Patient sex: M
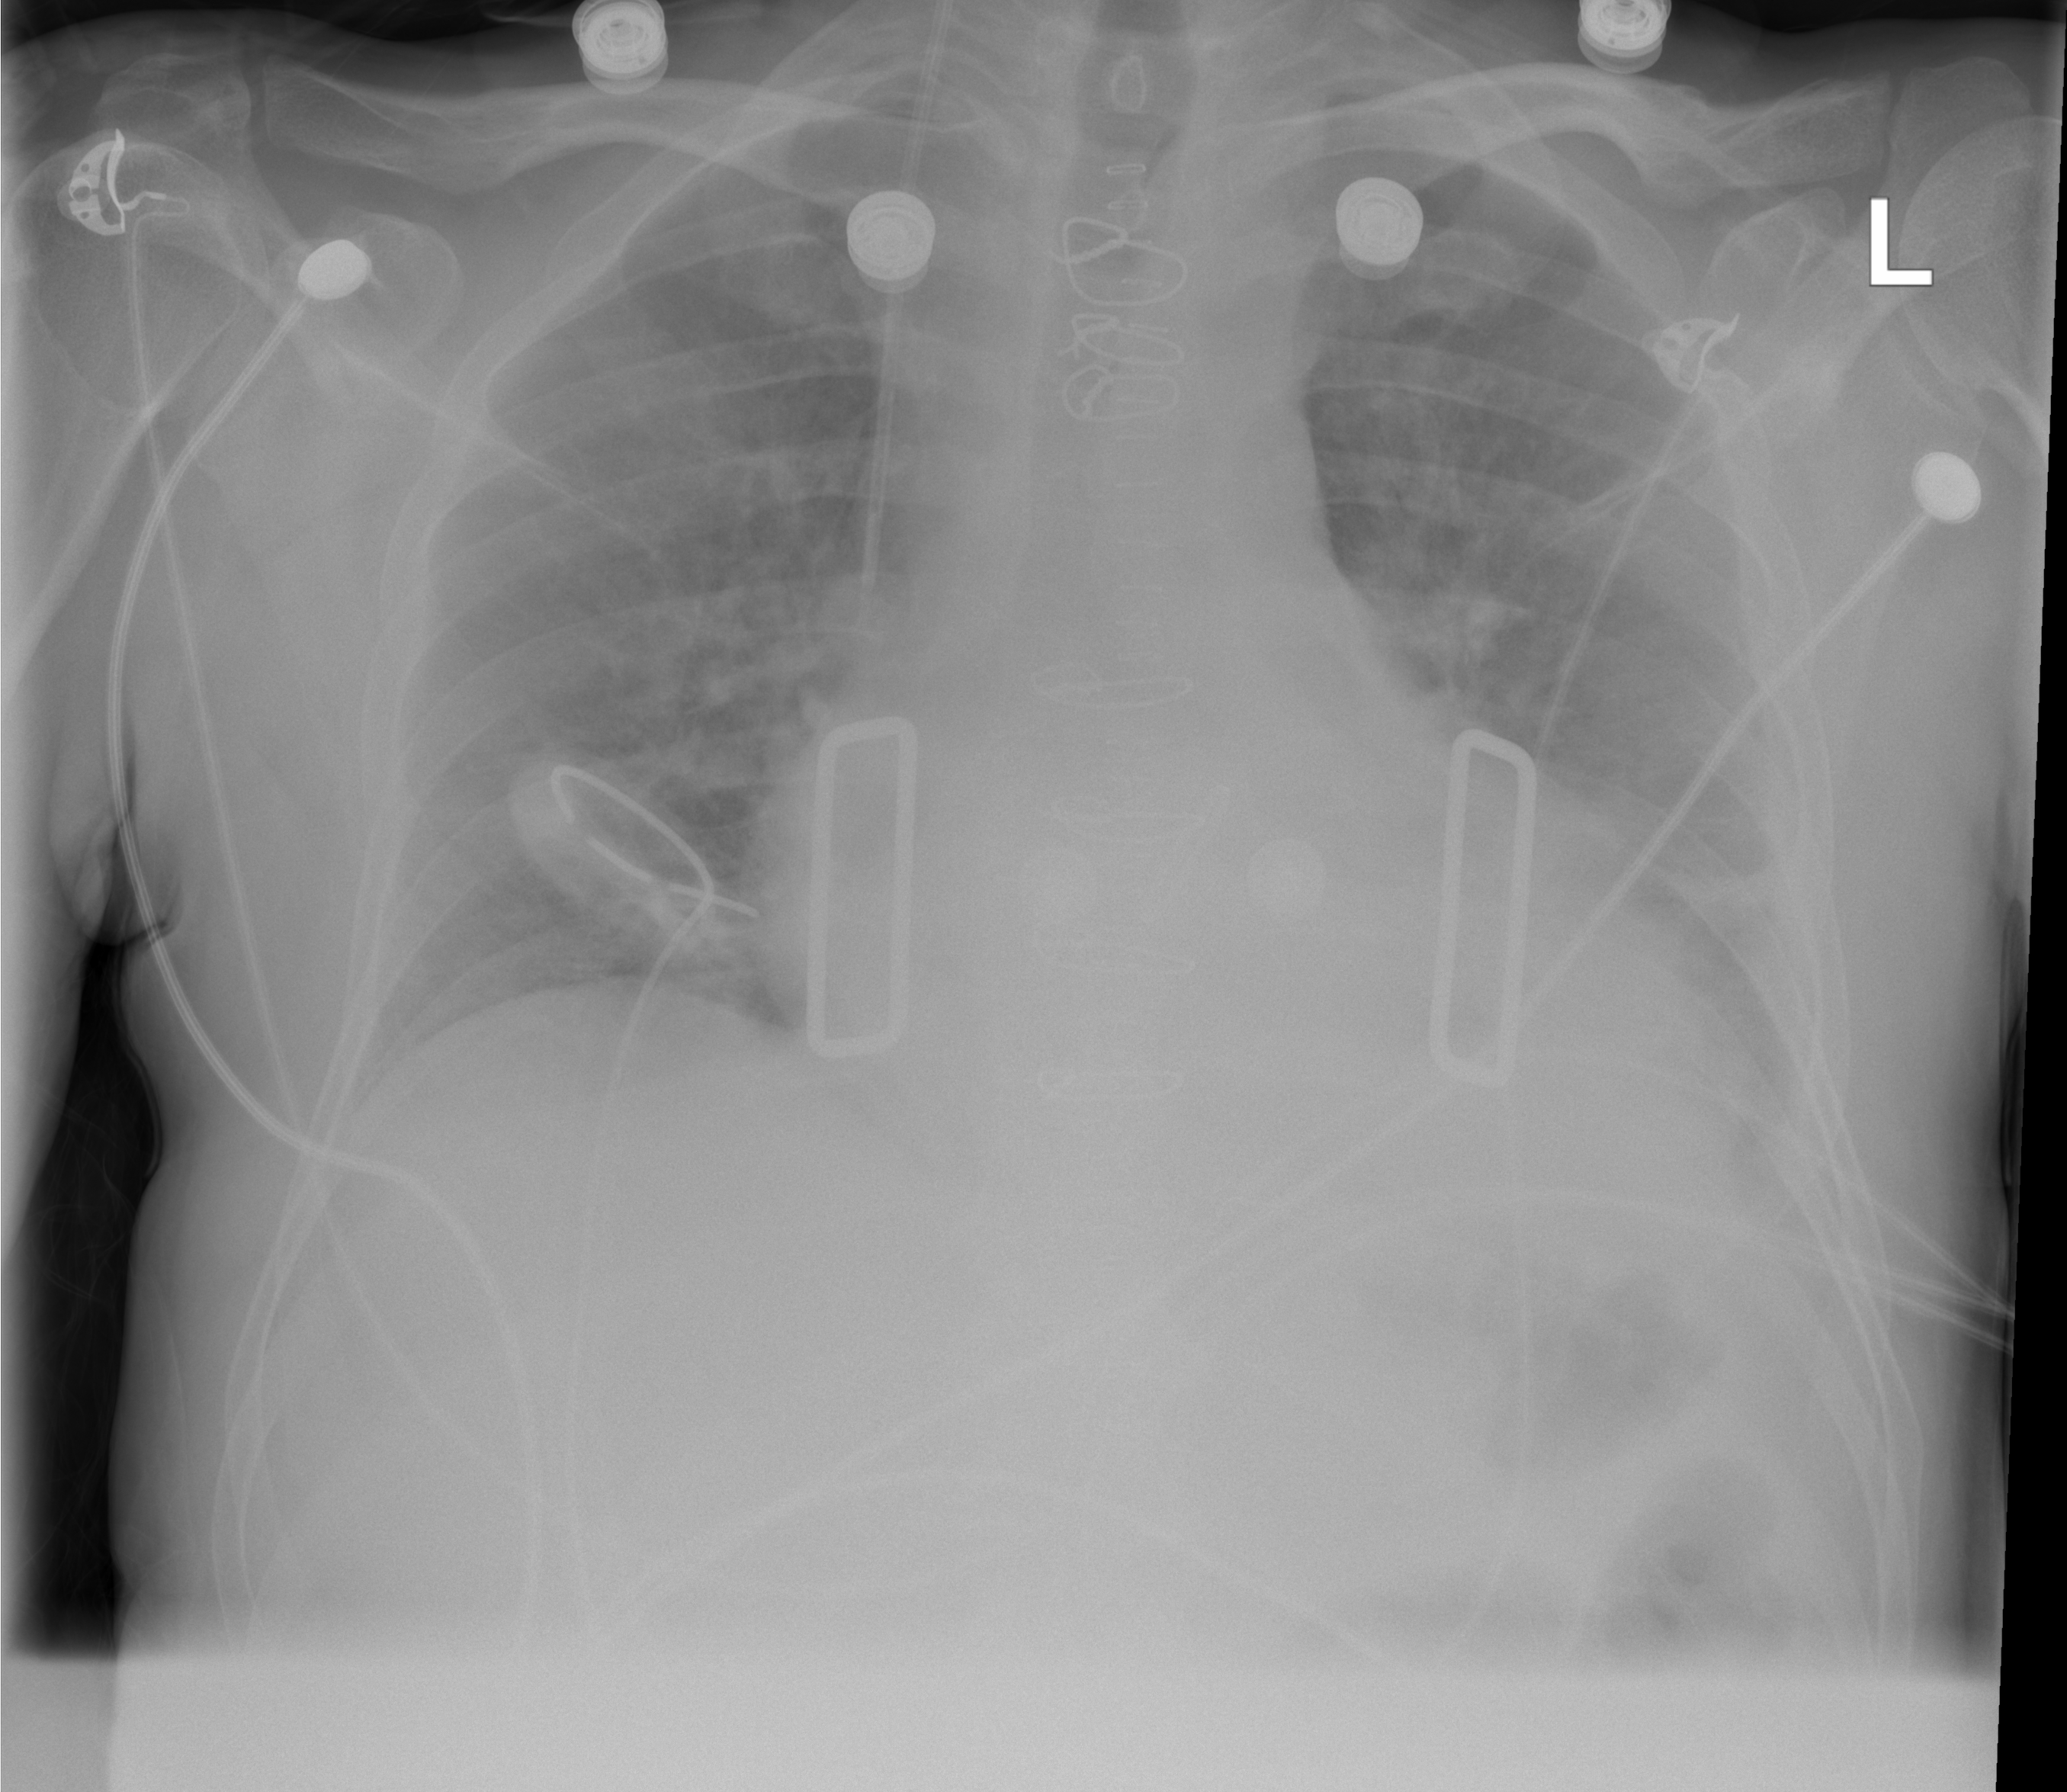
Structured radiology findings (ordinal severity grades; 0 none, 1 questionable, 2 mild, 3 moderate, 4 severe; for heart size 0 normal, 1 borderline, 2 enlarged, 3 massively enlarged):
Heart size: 2
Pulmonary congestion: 2
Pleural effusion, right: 0
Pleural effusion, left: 1
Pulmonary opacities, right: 0
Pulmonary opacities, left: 0
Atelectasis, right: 2
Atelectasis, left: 2